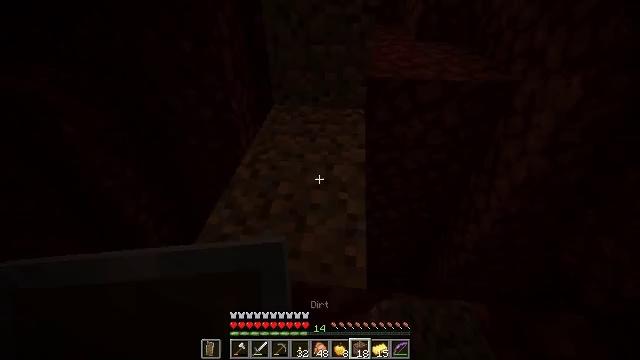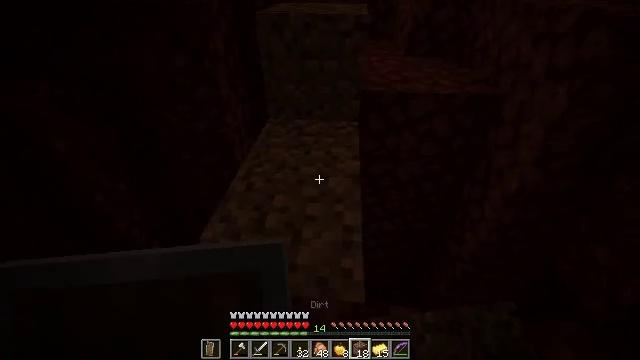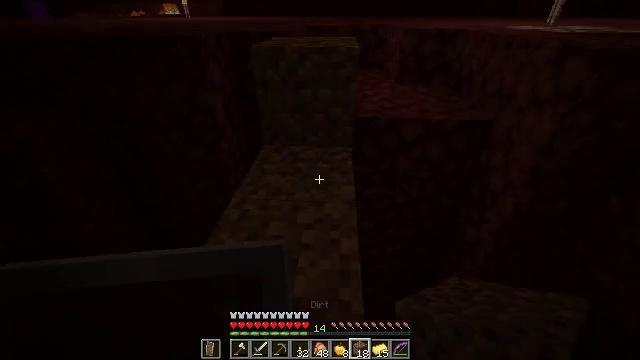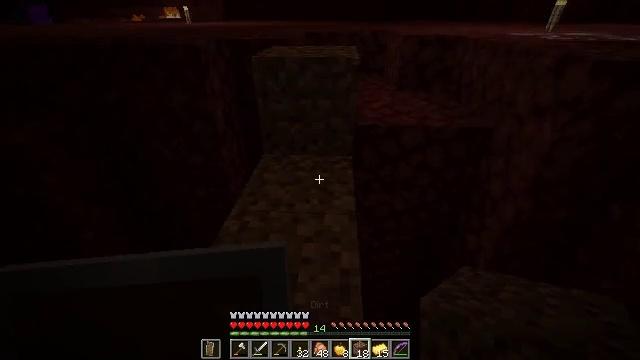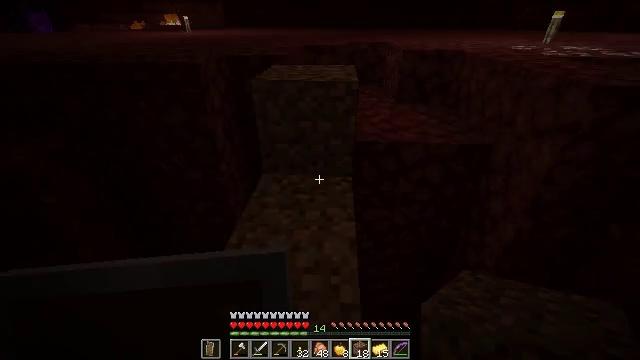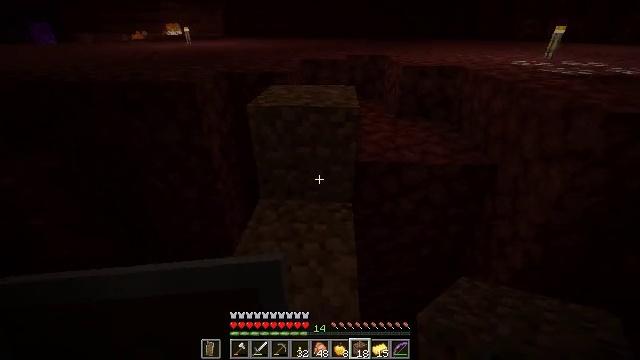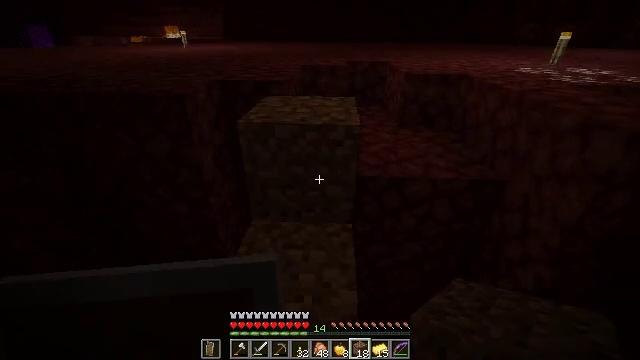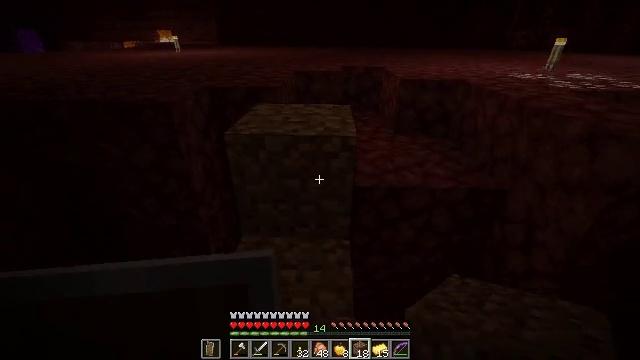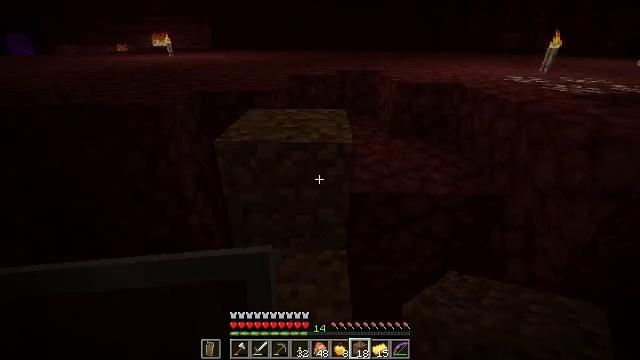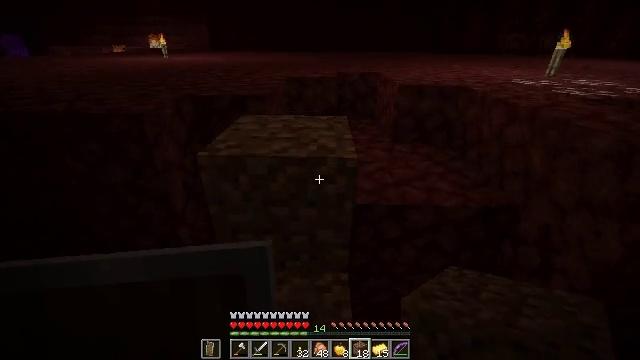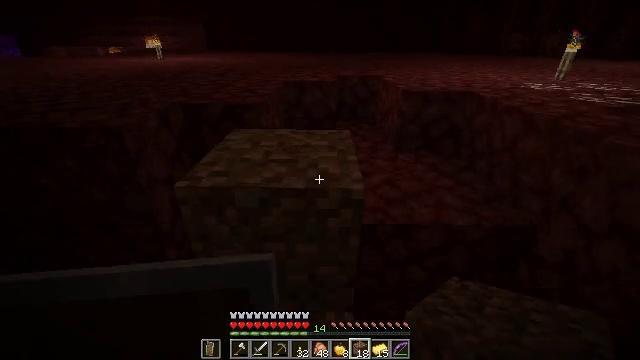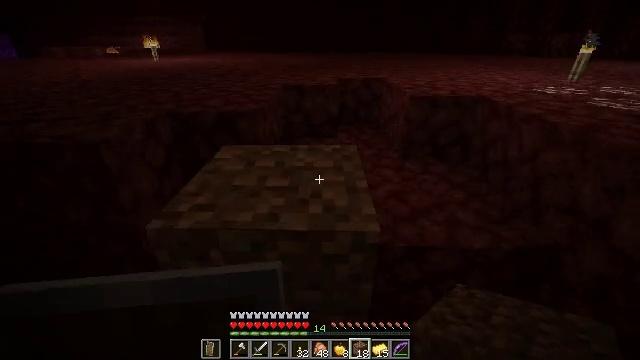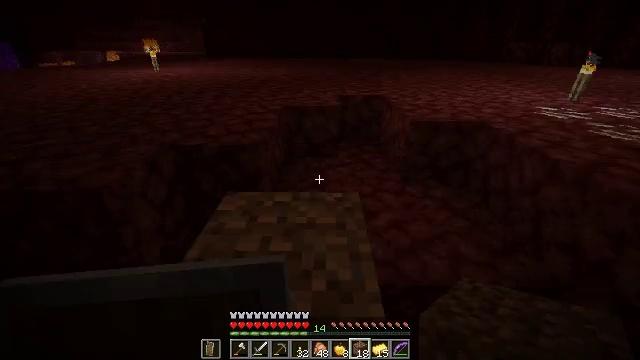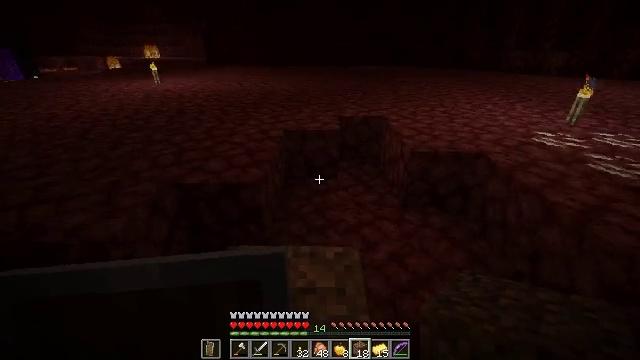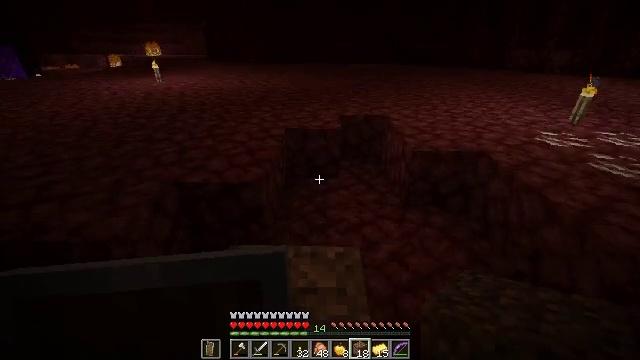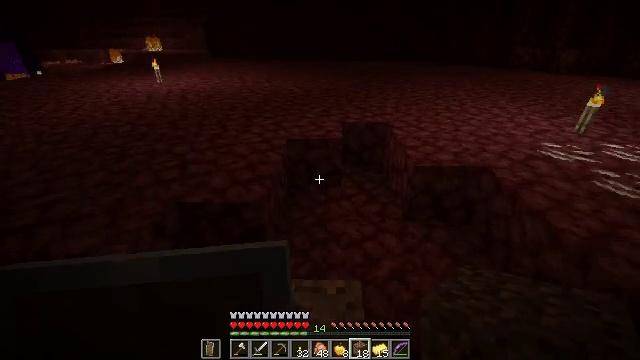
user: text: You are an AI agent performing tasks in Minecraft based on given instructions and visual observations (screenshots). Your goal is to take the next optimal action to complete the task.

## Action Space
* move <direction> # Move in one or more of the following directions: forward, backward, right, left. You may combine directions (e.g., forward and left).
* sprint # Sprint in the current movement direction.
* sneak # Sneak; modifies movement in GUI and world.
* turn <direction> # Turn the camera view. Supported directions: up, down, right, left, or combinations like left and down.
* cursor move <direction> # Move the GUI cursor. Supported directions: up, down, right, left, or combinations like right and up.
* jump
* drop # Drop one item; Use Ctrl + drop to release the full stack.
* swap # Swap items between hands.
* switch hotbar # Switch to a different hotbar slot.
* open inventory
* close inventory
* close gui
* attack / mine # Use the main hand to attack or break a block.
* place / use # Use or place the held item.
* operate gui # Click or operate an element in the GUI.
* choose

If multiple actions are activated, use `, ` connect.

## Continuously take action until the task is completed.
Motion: motion action
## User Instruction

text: Remove the fire source.
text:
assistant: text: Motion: sneak, turn right and up
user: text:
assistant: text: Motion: move forward, turn right and up
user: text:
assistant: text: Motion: move forward
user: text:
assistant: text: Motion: move forward
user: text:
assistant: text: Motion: move forward, turn up
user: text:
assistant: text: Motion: move forward
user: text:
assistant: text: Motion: move forward, turn right
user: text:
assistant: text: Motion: move forward, turn right
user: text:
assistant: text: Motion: move forward
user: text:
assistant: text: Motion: move forward
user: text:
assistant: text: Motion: move forward
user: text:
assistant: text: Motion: move forward, jump
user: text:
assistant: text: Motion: move forward, jump
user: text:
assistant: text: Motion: move forward, jump
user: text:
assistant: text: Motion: move forward, turn down, jump
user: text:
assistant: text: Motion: move forward, turn down
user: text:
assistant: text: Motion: move forward, turn down
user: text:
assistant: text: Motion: move forward
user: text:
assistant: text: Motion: move forward
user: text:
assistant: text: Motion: move forward
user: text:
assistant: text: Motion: move forward, turn up
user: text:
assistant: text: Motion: move forward, turn left and up
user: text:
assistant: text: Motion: move forward, turn left and up
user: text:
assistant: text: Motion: move forward, turn left and up
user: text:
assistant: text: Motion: move forward
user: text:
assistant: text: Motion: move forward
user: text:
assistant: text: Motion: move forward
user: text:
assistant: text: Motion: move forward
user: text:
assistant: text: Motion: move forward, turn left
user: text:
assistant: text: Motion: move forward, turn left